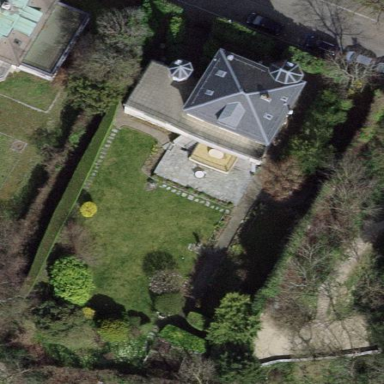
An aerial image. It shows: Garden enclosed by fence.